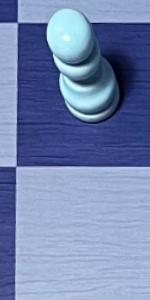
Label: Empty